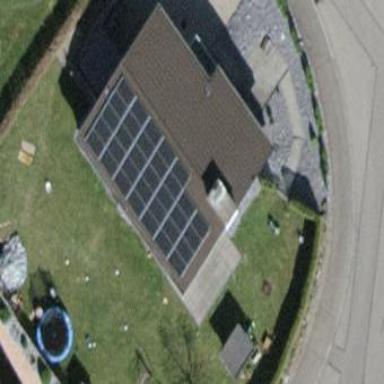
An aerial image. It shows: Solar power generator using photovoltaic method with solar photovoltaic panel types.